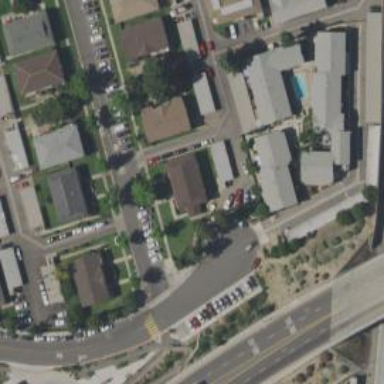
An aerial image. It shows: Alley classified as service road.